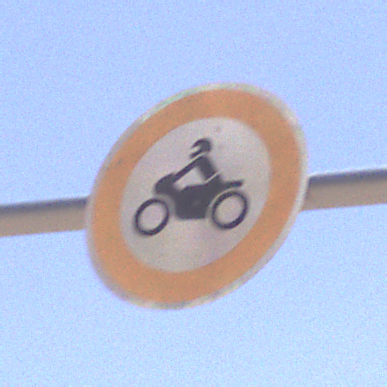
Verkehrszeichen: VerbotKraftraeder
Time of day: Midday
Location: Outdoor (RoadRail)
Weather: Clear
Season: NotSpecified
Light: Natural